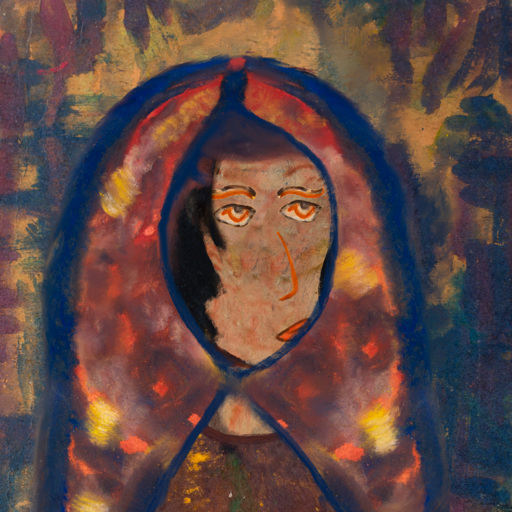
Background: InTheSun, Head And Neck Side: Orphan, Face Side: Experience, Bust: Comrade, Hair Side: Mosgoul, Head Accessory: Mother_And_Son_Mother_Scarf, Second Necklace: Blank, Necklace: Blank, Baby: Blank